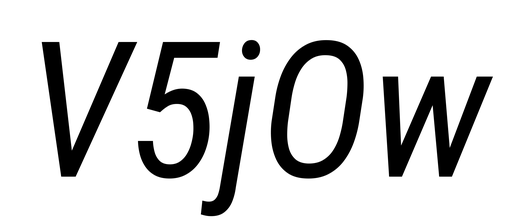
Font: Roboto-Italic_Condensed_Italic